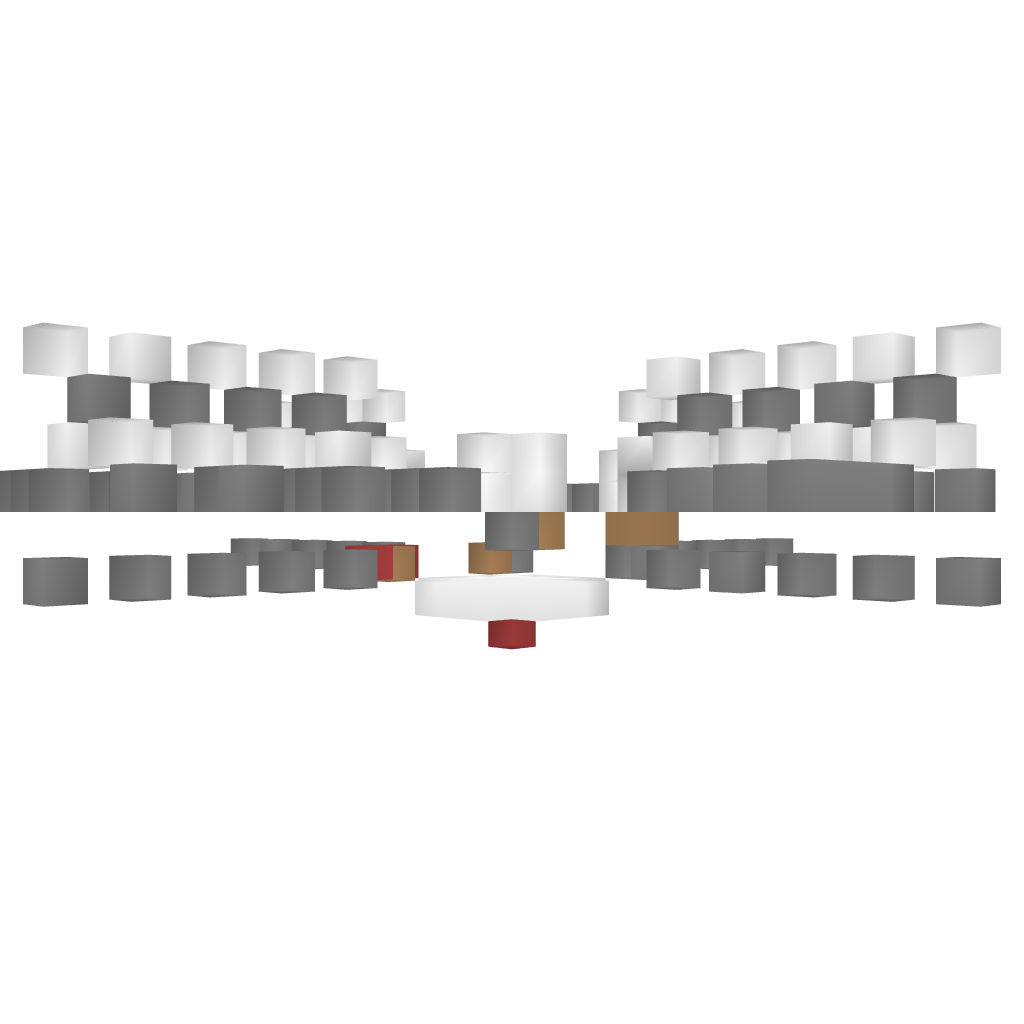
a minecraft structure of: Liveable Satelite bad low quality